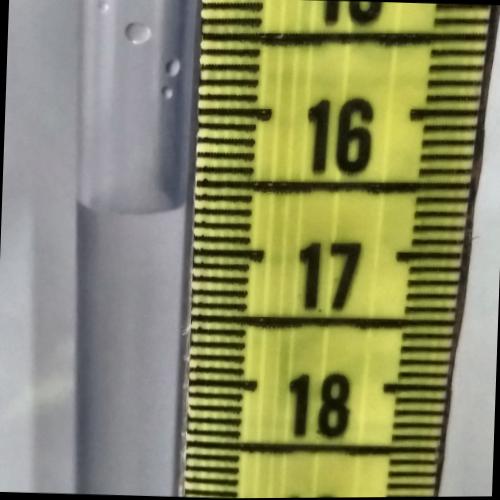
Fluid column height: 16.7 cm